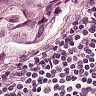
Metastatic tissue present: yes